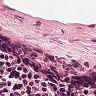
Metastatic tissue present: no